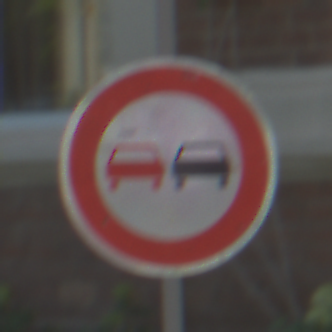
Verkehrszeichen: Ueberholverbot
Umgebung: Outdoor, Suburban
Tageszeit: Midday
Wetter: Clear
Licht: Natural
Jahreszeit: NotSpecified
Kontrast: HighContrast